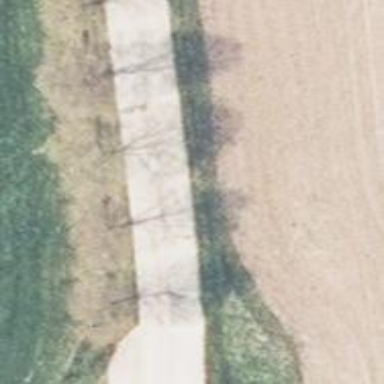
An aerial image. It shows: Unclassified road with surface made of concrete plates.